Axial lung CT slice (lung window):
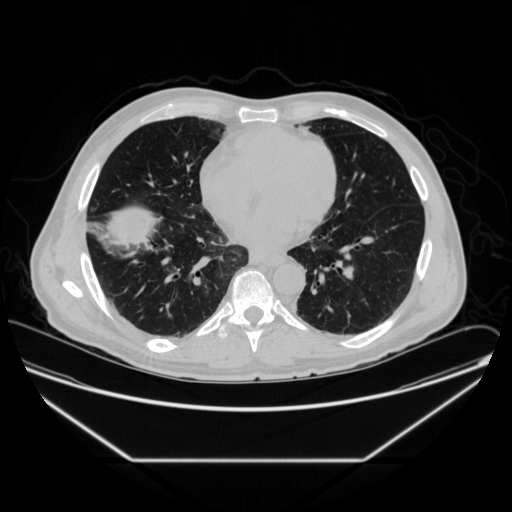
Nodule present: no